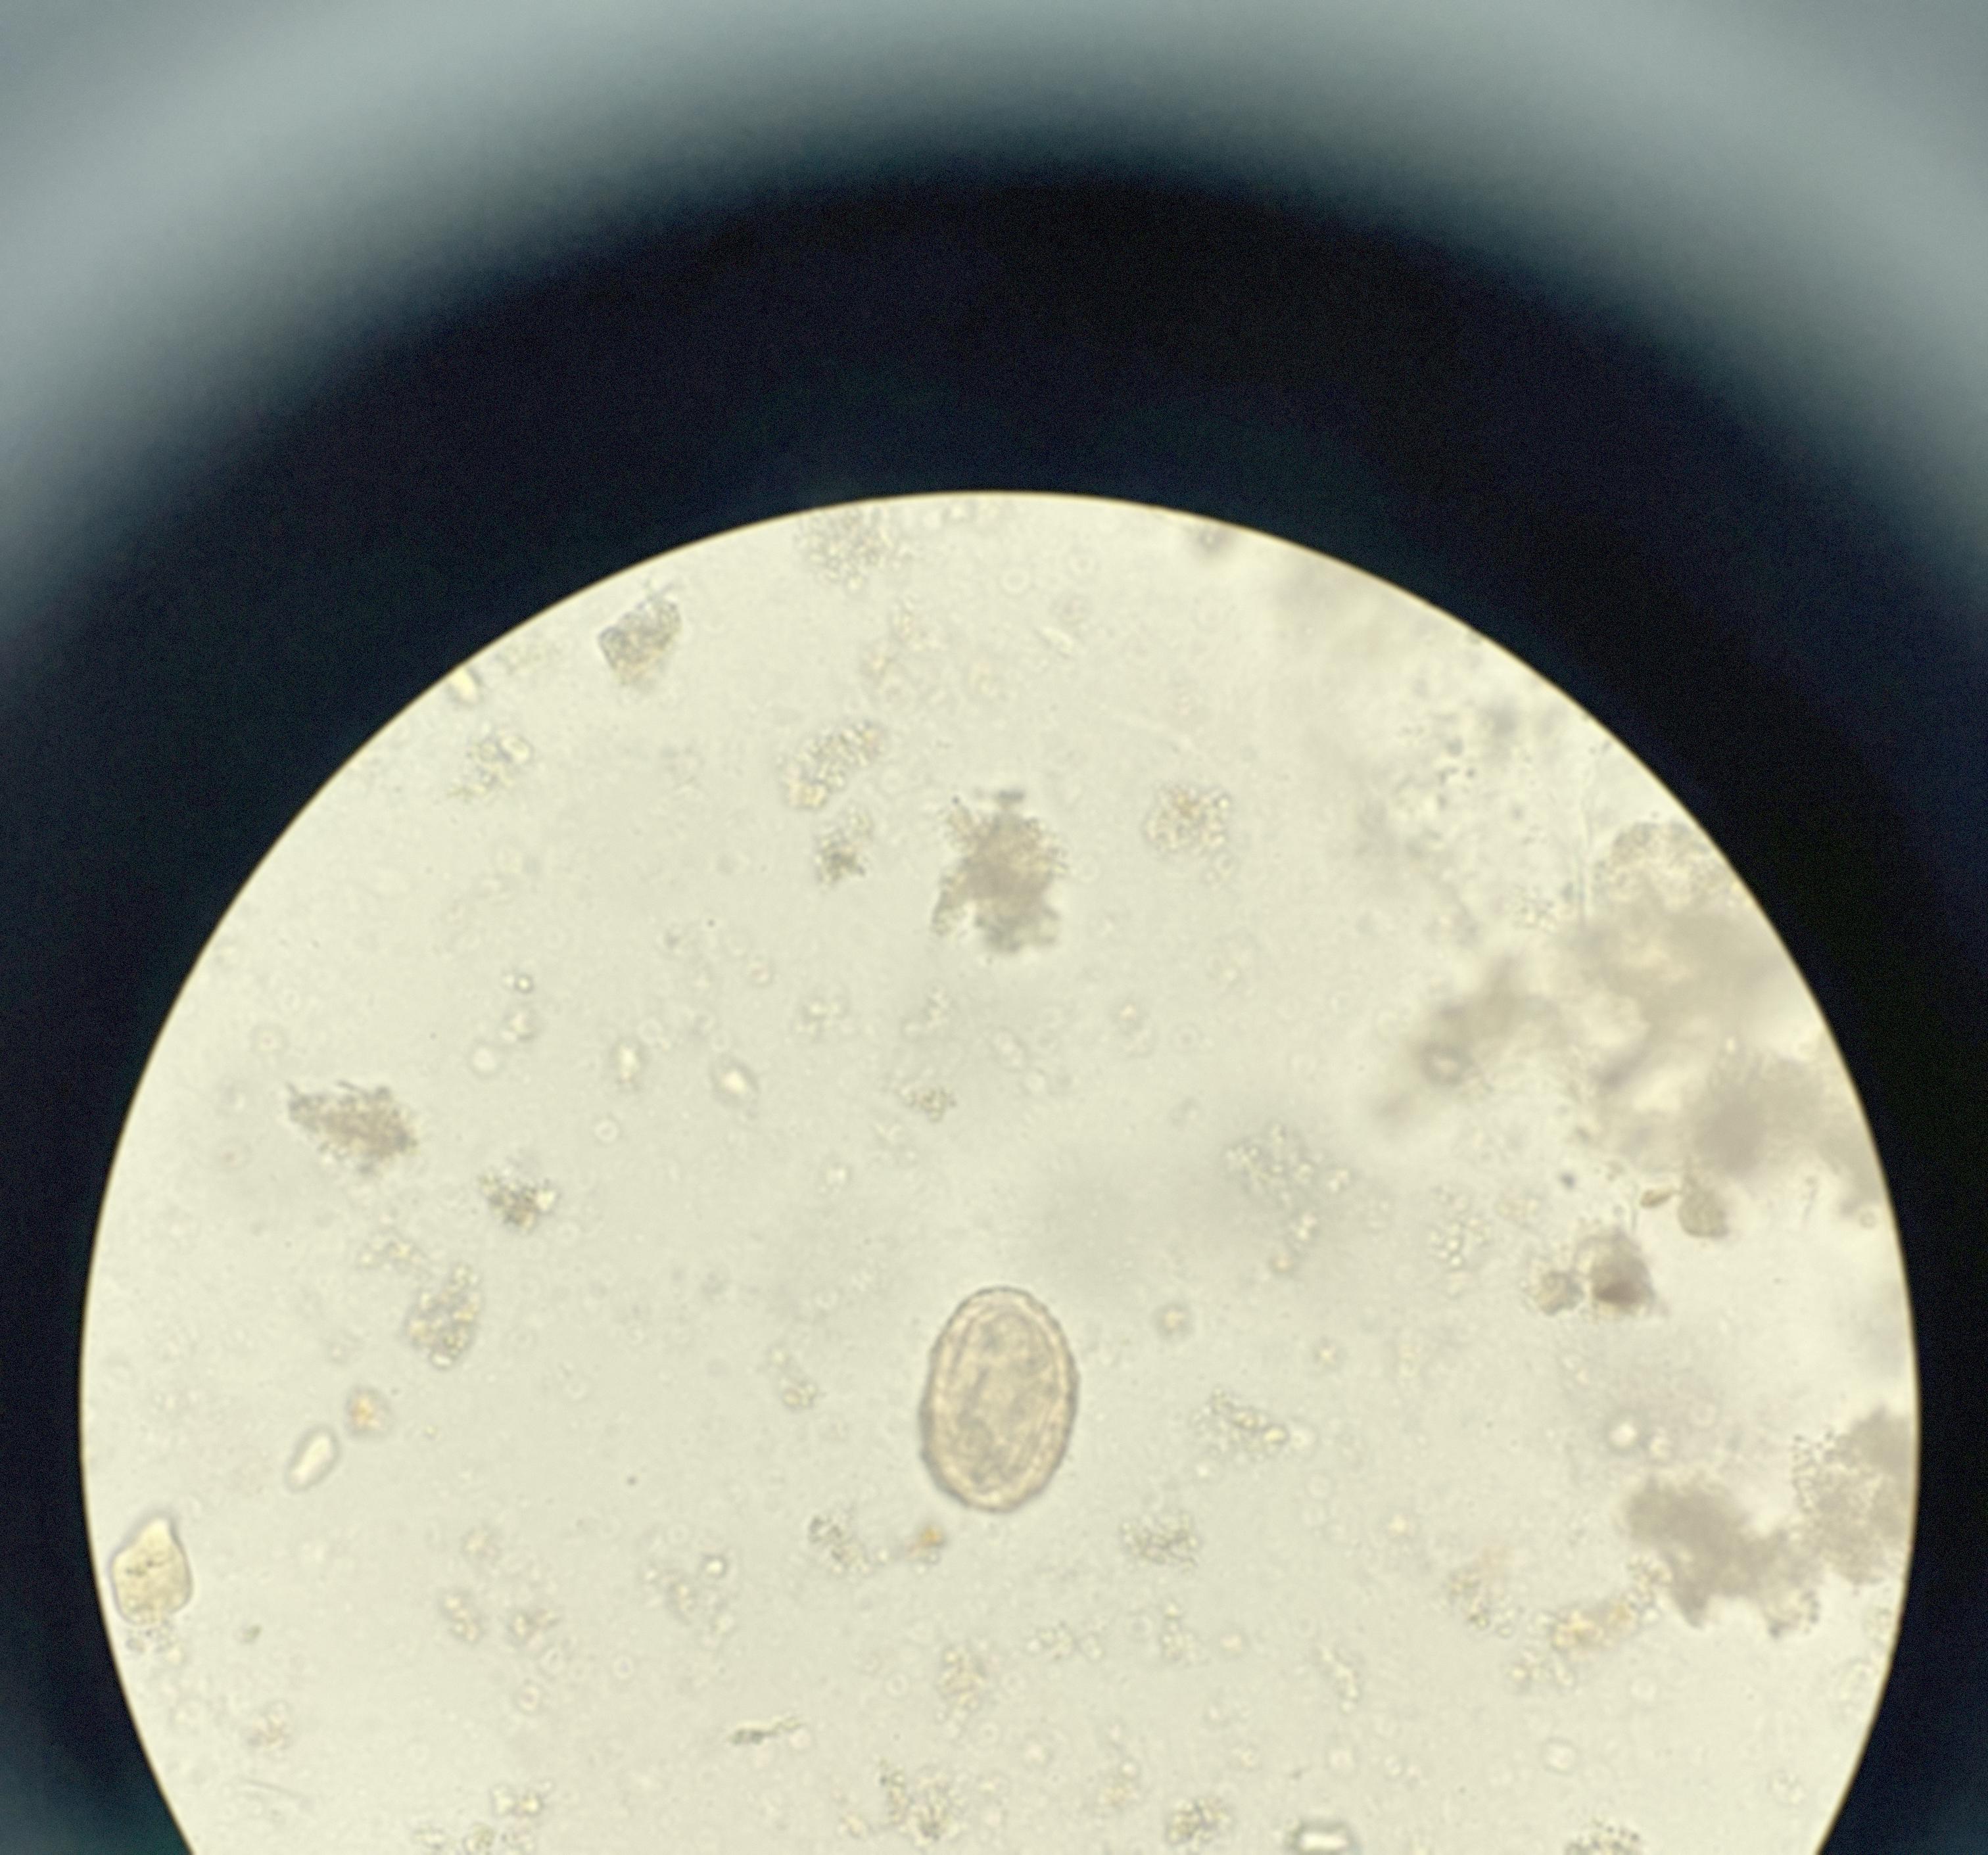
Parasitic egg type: Ascaris lumbricoides